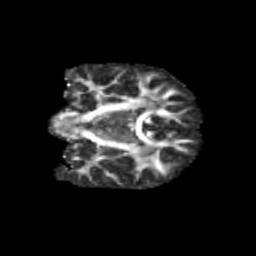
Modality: FA
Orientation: coronal
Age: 13
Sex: male
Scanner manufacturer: siemens
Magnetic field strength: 3 T
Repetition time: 3.8 s
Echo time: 0.07 s